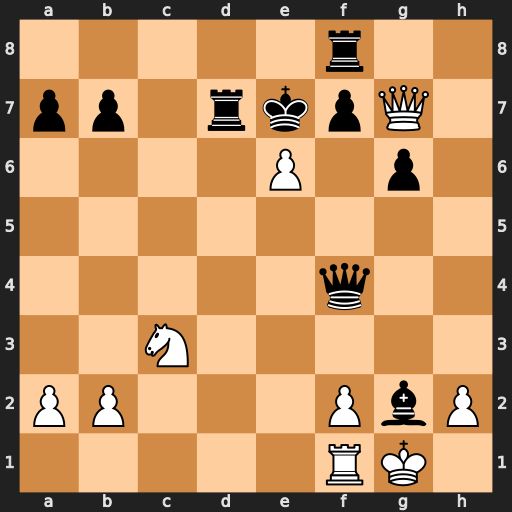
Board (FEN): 5r2/pp1rkpQ1/4P1p1/8/5q2/2N5/PP3PbP/5RK1
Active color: w
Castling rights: -
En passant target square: -
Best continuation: exd7 Rd8 f3